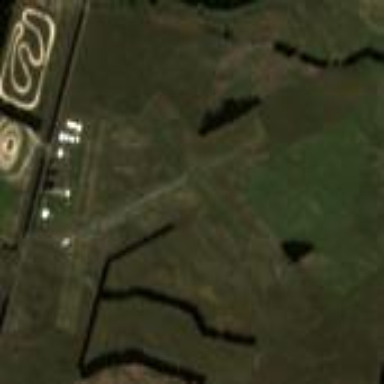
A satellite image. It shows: Airfield classified as aerodrome.